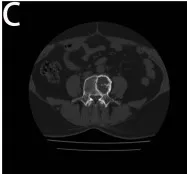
X-ray, CT, and MRI images. Panel (D) displays obvious calcification in the bone destruction area of the L4 vertebra at the last review.
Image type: radiology (ct)